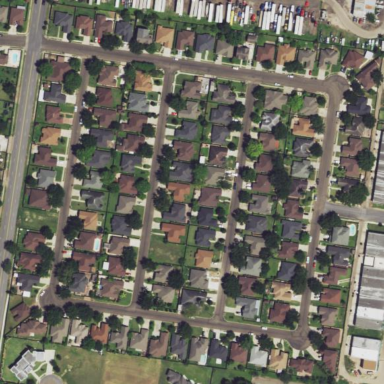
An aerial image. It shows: Residential neighbourhood.